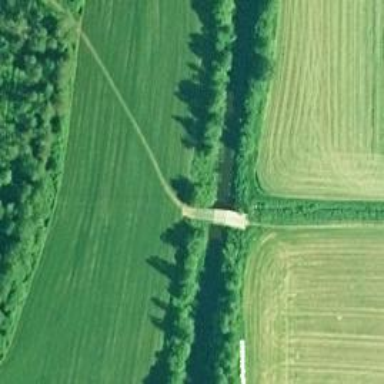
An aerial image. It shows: Path on bridge.